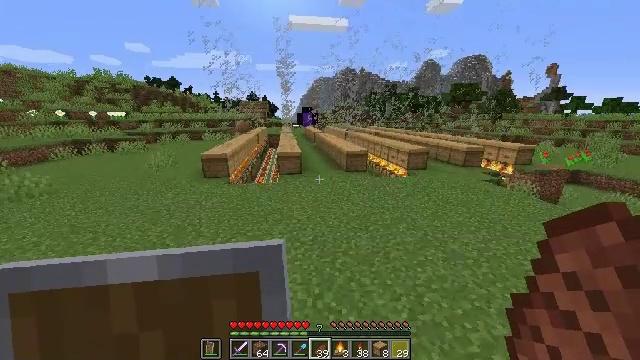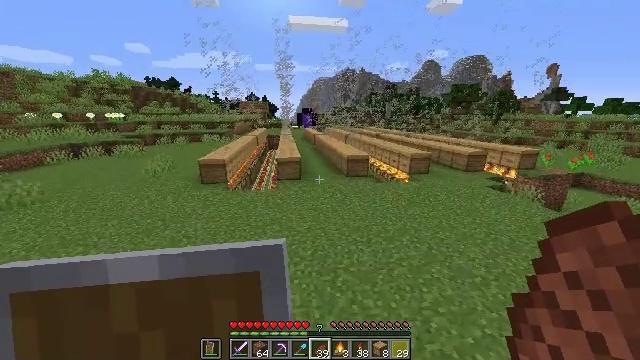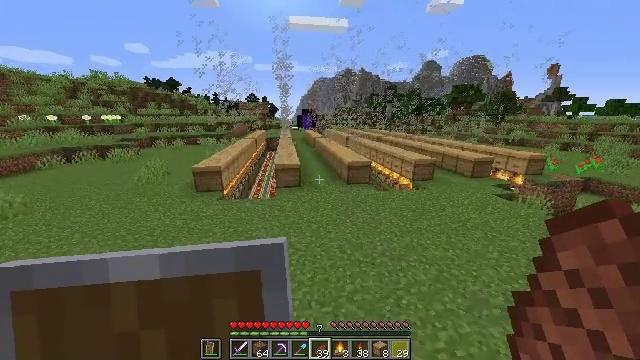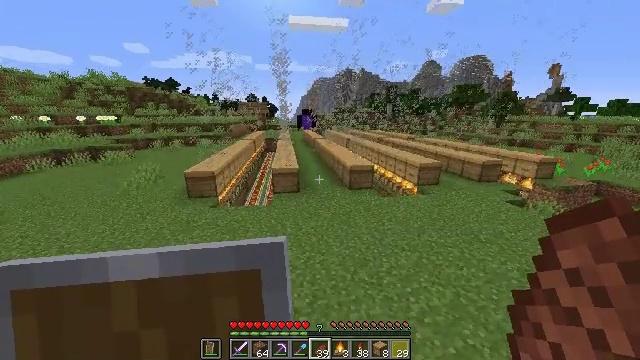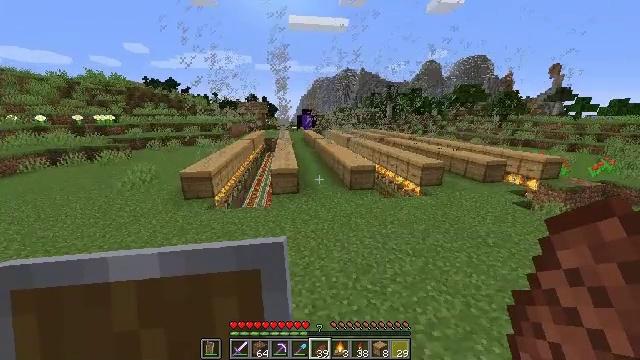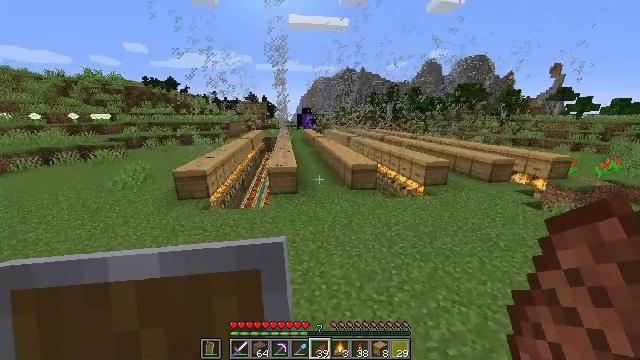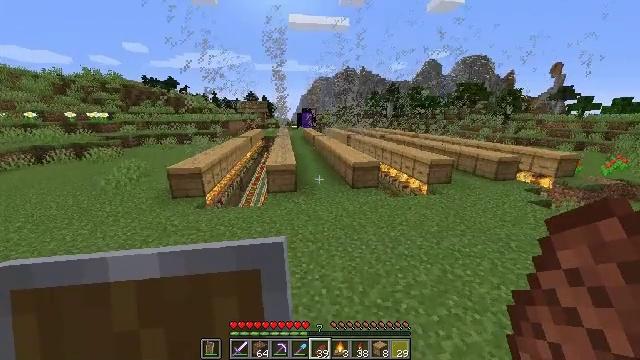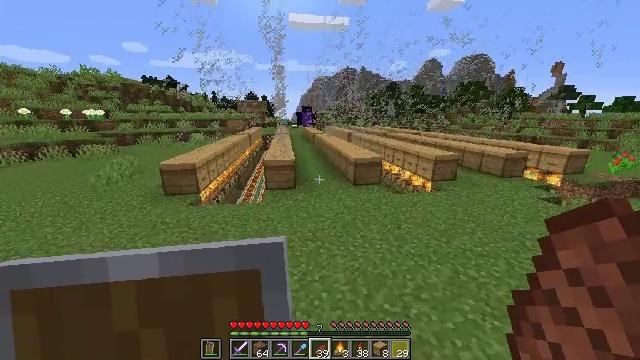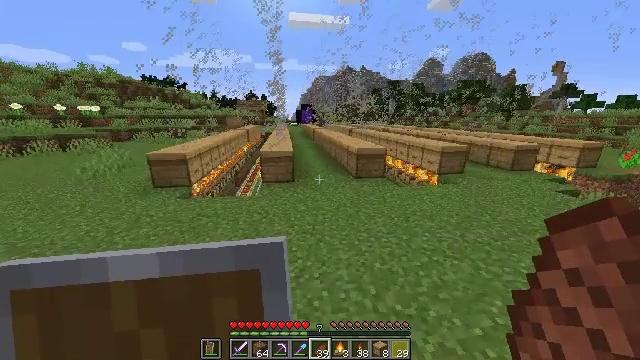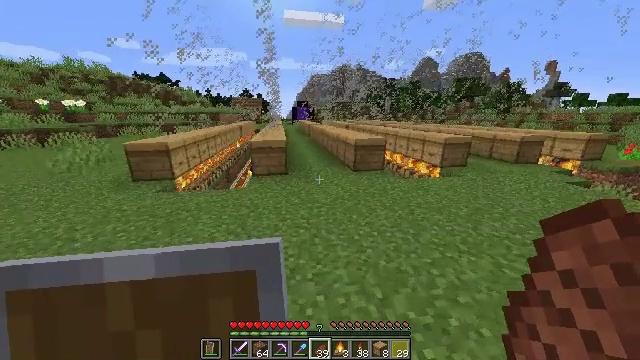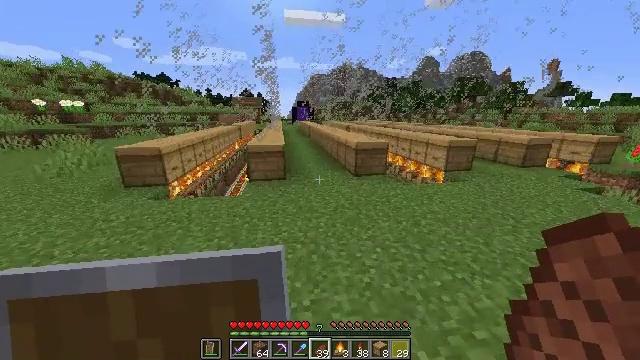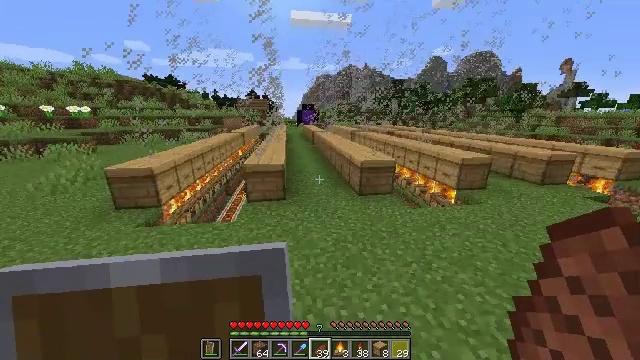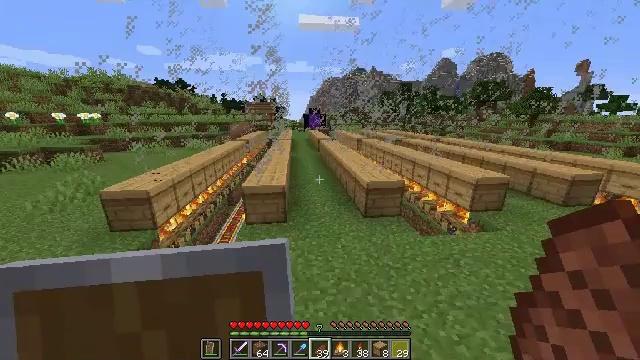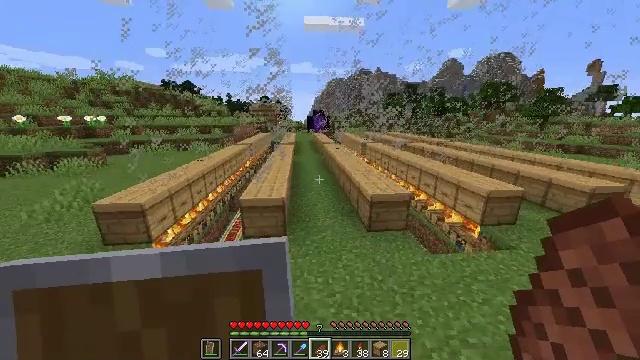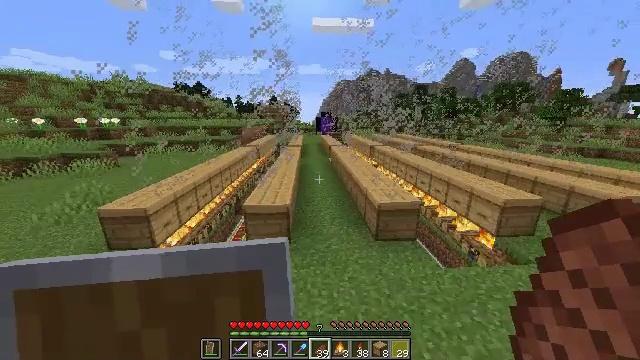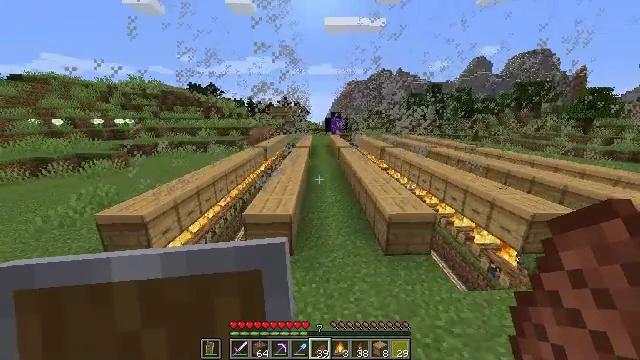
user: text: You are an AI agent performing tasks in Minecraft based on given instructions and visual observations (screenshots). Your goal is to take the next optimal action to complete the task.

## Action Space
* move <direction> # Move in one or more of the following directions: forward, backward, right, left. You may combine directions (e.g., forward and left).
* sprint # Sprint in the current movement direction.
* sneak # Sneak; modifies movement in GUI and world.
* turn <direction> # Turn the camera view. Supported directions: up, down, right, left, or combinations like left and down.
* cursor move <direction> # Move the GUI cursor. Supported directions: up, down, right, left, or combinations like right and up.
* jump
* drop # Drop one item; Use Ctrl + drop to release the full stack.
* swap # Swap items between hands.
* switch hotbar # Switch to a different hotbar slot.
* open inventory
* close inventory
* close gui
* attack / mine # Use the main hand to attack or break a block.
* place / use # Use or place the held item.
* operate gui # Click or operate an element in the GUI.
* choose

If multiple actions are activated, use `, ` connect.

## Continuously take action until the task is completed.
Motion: motion action
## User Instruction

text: Craft yellow dye.
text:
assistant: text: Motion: move forward, jump
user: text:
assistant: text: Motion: move forward, jump
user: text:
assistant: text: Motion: move forward, jump
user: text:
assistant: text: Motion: move forward, jump
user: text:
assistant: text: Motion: move forward, jump
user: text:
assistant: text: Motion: move forward, jump
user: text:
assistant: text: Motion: move forward, jump
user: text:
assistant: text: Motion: move forward, jump
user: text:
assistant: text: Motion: move forward and move right, turn right, jump
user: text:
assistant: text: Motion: move forward and move right, jump
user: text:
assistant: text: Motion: move forward, turn left, jump
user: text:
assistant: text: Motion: move forward, turn left, jump
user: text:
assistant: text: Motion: move forward, turn left, jump
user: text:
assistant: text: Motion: move forward, turn left, jump
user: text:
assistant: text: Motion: move forward, turn left, jump
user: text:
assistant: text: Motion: move forward, jump
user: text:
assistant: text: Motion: move forward, jump
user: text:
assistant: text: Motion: move forward, jump
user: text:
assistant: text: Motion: move forward, jump
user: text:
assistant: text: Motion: move forward, jump
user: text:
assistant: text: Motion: move forward, jump
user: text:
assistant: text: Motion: move forward, jump
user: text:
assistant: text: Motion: move forward, jump
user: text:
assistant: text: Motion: move forward, jump
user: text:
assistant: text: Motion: move forward, jump
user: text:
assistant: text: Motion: move forward, turn left, jump
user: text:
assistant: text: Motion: move forward, jump
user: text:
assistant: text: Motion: move forward, jump
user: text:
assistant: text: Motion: move forward, jump
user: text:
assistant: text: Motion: move forward, jump